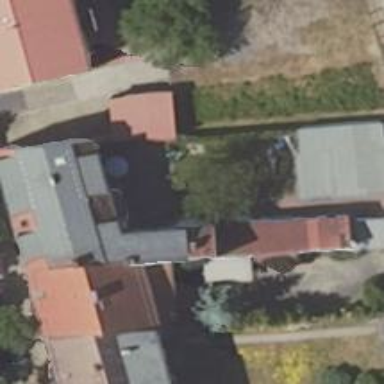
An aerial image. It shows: Gambrel-roofed building with apartments.